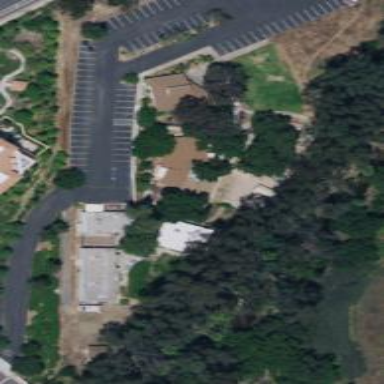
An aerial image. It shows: Kindergarten.